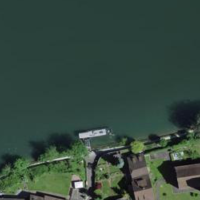
EUNIS habitat code: 15
Species observed at this site:
Euonymus europaeus